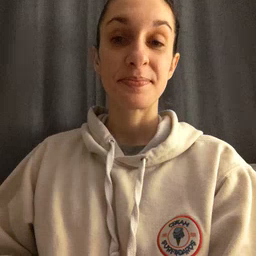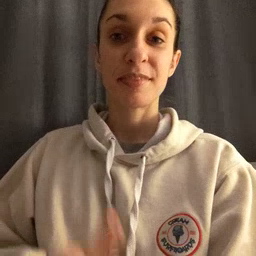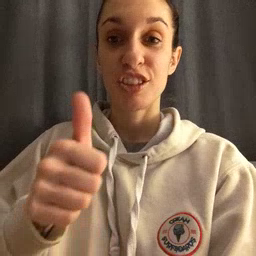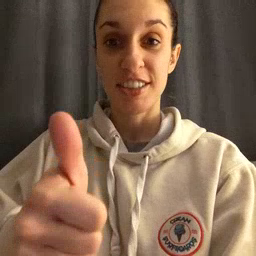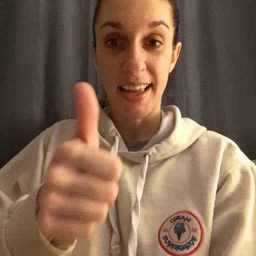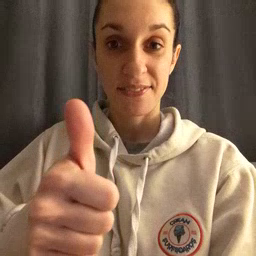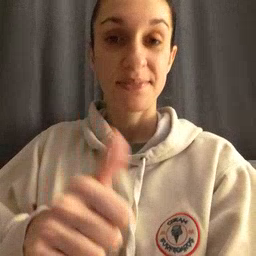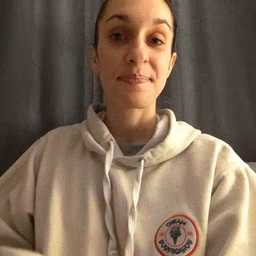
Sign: yourself